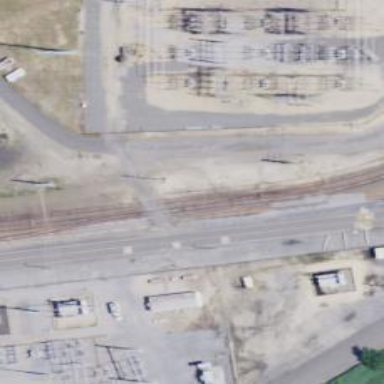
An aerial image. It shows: Railway level crossing.